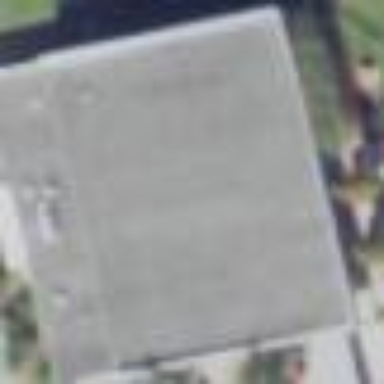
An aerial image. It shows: School building.